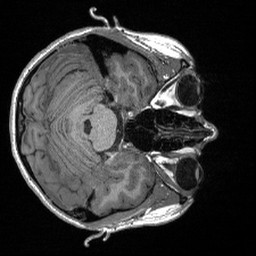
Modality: T1w
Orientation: axial
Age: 24
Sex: female